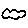
Label: cloud